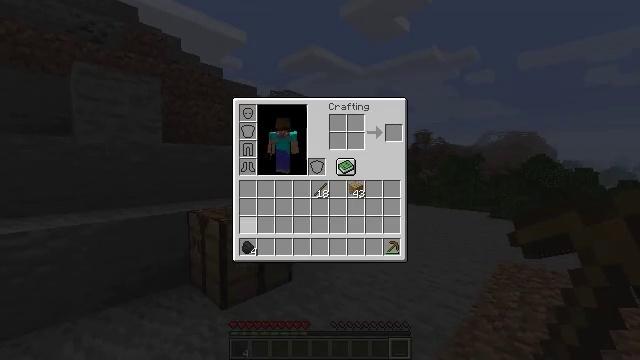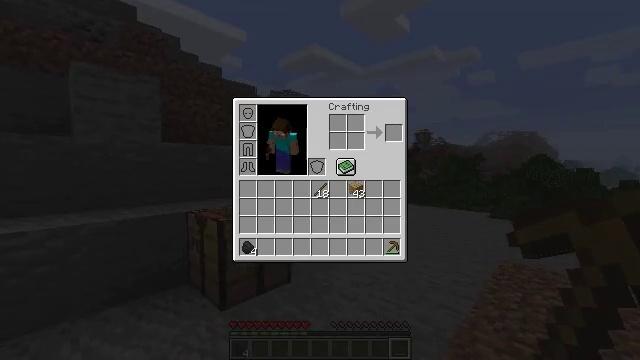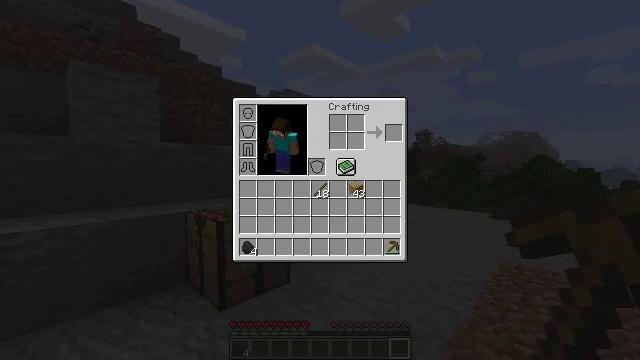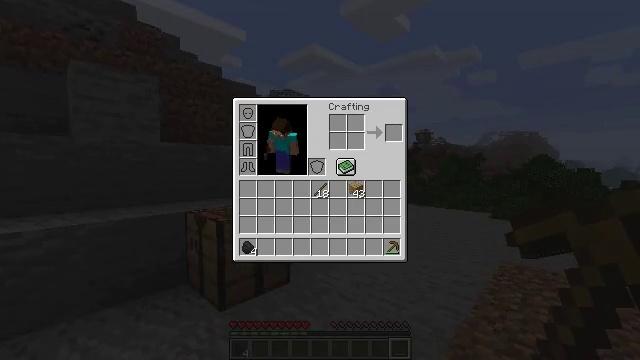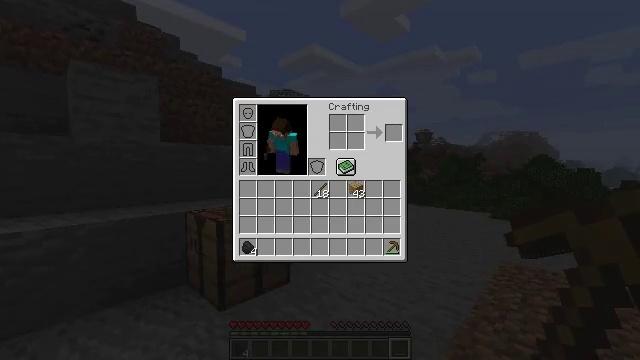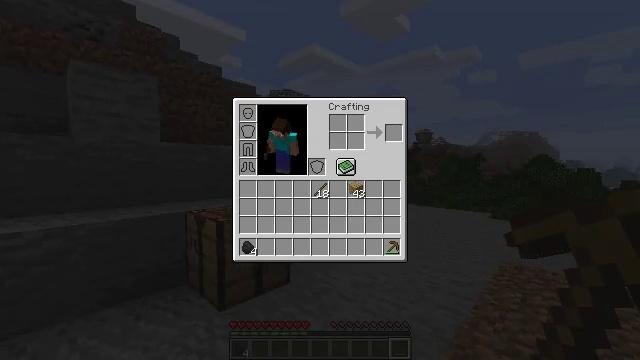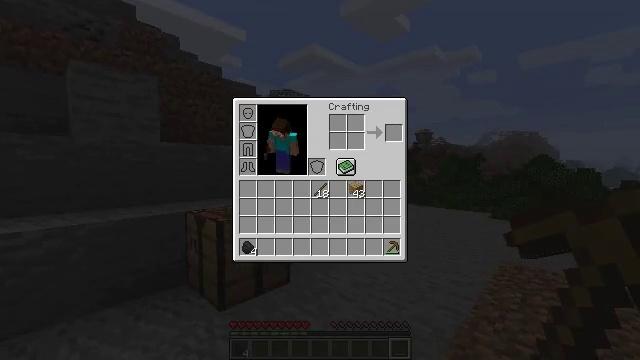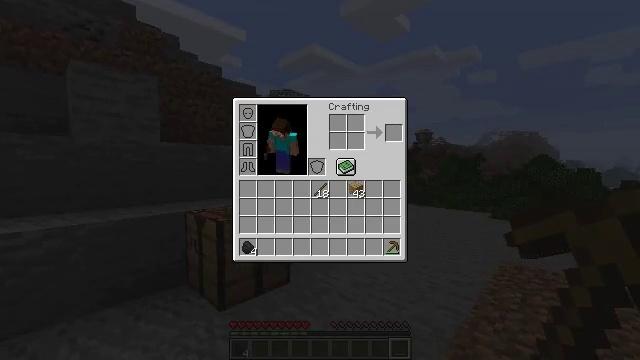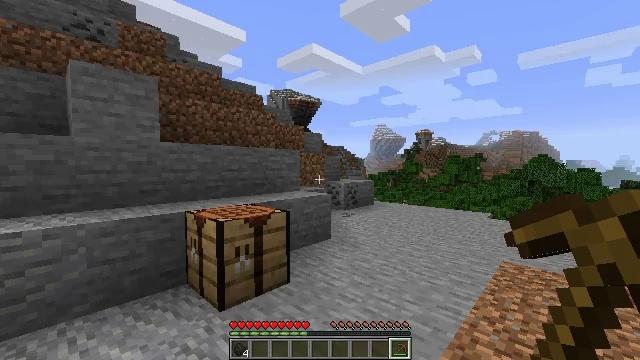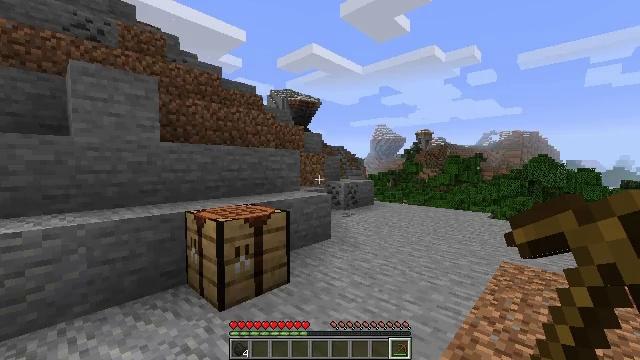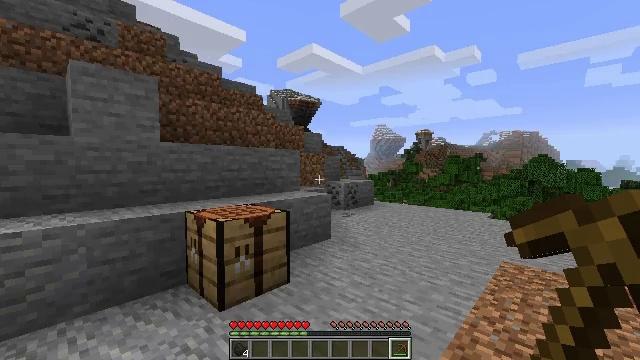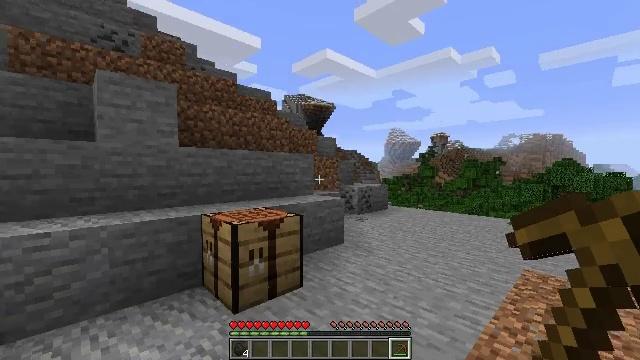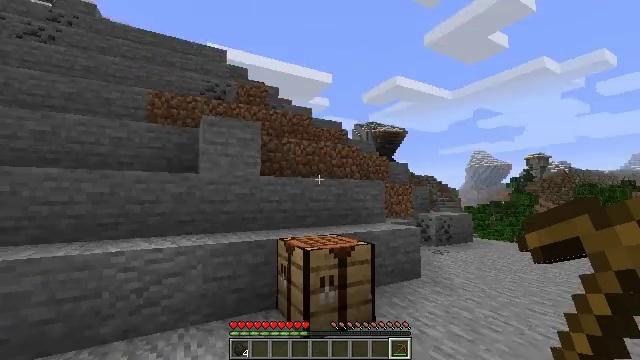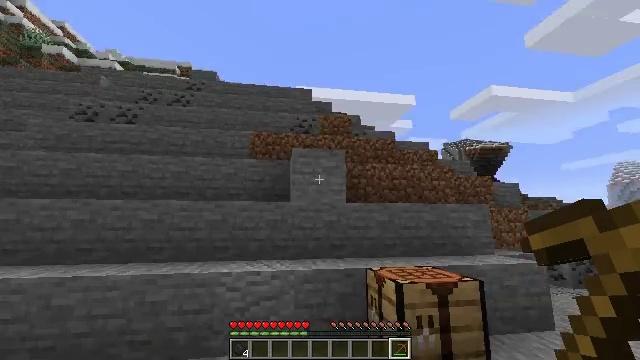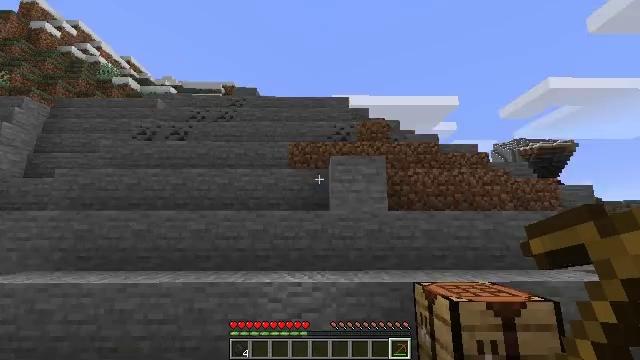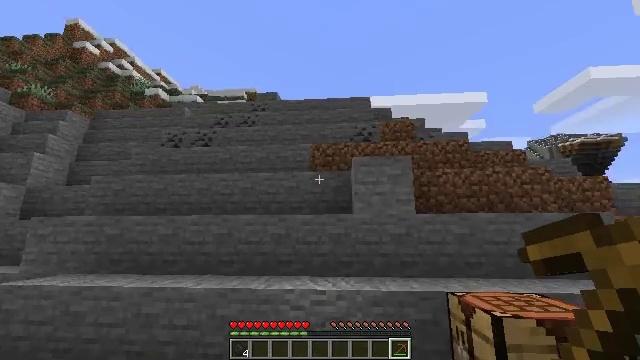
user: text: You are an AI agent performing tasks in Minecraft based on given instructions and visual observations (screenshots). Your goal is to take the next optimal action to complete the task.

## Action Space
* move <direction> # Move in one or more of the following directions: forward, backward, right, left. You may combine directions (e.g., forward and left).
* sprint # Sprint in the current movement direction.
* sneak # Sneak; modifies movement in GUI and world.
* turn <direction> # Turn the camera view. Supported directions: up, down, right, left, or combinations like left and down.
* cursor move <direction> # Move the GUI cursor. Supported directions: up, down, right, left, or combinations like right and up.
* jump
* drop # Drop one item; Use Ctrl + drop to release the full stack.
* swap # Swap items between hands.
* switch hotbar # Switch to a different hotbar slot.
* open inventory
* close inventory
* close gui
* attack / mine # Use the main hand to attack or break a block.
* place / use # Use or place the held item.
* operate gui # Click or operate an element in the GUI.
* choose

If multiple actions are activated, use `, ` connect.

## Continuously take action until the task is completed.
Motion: motion action
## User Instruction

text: Harvest stone in the caves.
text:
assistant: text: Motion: cursor move left and down
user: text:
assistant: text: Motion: no_op
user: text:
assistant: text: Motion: no_op
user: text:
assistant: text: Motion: no_op
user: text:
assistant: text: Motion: no_op
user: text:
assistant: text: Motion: no_op
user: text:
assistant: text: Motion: no_op
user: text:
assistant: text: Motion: close inventory
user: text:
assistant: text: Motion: close inventory
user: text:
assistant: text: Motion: close inventory
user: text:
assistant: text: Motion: turn left
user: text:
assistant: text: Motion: turn left and up
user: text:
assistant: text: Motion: move forward, turn left and up
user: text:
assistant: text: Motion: move forward, turn left and up
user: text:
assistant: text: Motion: move forward, turn left
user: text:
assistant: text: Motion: turn left
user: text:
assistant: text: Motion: move forward, turn left
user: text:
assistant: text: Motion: move forward
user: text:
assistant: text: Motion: move forward
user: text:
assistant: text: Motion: move forward
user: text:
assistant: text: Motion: move forward
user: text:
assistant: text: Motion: move forward and move left
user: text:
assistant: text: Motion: move forward and move left
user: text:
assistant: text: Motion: move forward and move left
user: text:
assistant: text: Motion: move forward and move left
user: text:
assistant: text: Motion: move forward and move left
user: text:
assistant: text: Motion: move forward and move left
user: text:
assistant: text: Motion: move forward and move left, turn left
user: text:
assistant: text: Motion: move forward and move left, turn left and down
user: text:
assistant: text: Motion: move forward and move left, turn left and down